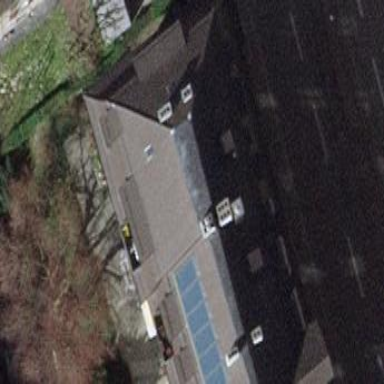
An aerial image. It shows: Building with hipped roof shape.